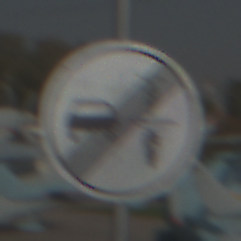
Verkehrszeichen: EndeVerbotUeberholenEinspurigeFahrzeuge
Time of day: MorningAfternoon
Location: Outdoor (Special)
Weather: Clear
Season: NotSpecified
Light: Natural